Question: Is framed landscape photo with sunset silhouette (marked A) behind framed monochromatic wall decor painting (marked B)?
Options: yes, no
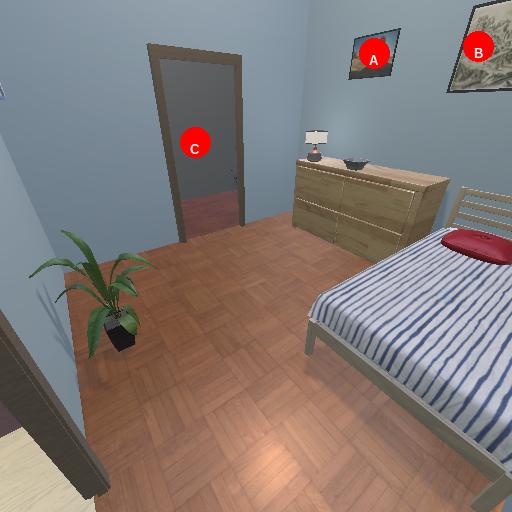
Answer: yes